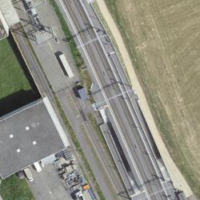
EUNIS habitat code: 57
Species observed at this site:
Trifolium repens